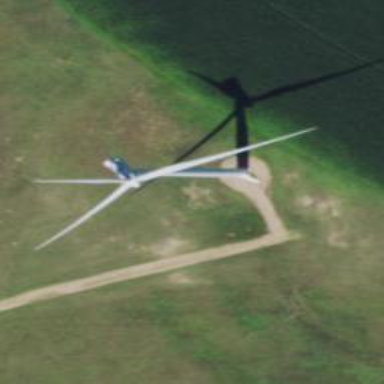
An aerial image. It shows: Wind generator in the form of horizontal axis wind turbine.